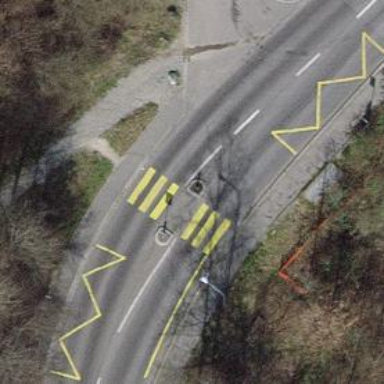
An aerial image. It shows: Marked footway crossing with asphalt surface. There is crossing island present.